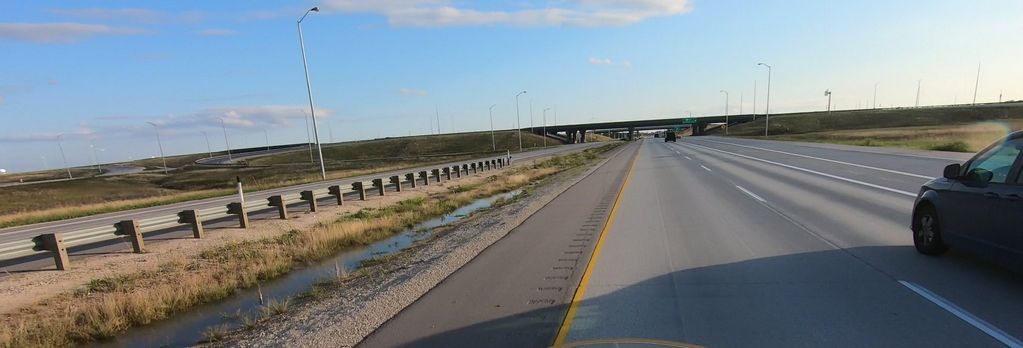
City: winnipeg